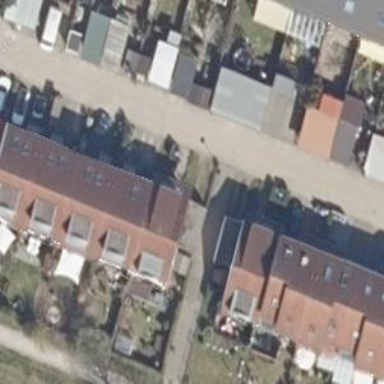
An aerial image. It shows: Residential road without sidewalk.